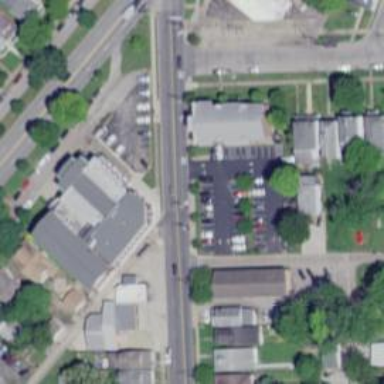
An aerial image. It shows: Alley classified as service road.